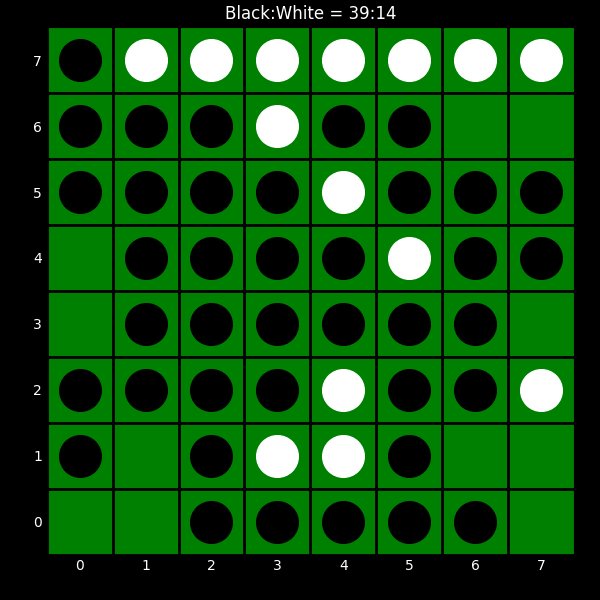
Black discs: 39
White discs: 14